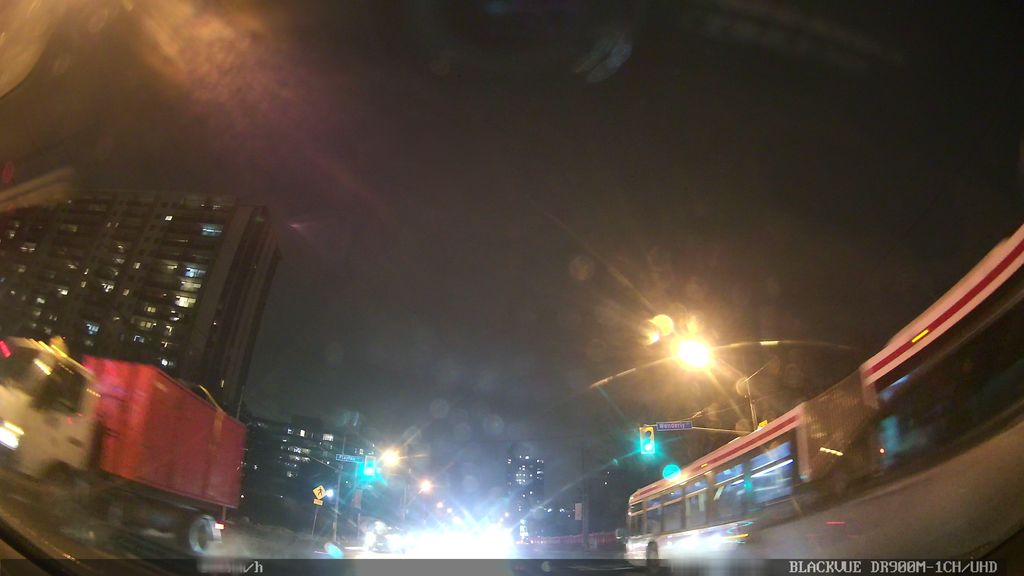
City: toronto